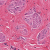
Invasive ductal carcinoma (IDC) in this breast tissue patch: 0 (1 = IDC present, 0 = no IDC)